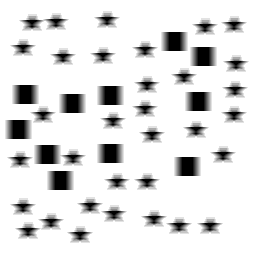
Squares: 11
Triangles: 0
Stars: 33
Total shapes: 44